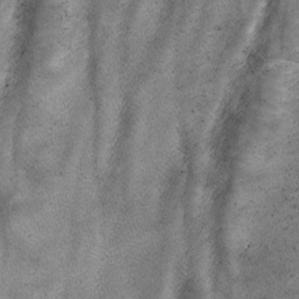
Label: non_frost